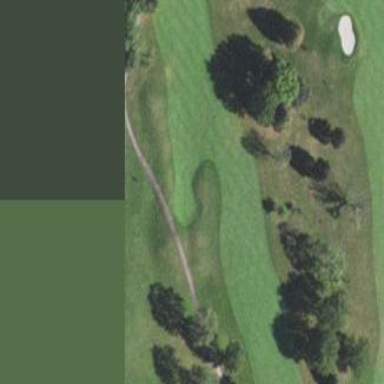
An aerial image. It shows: Grassy area designated as golf fairway.